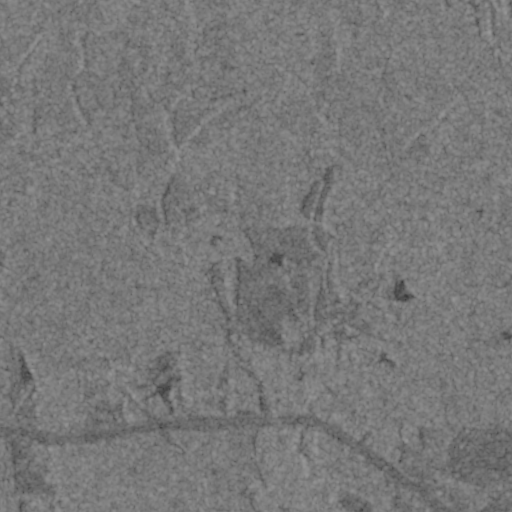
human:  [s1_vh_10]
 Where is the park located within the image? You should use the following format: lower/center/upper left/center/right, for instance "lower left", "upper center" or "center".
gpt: The park is located in the lower right of the image.
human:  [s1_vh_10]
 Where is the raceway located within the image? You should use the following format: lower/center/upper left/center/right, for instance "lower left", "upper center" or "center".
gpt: The raceway is located in the lower left of the image.
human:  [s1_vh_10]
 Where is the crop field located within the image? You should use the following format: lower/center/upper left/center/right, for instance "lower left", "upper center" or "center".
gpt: There is no crop field in the image.

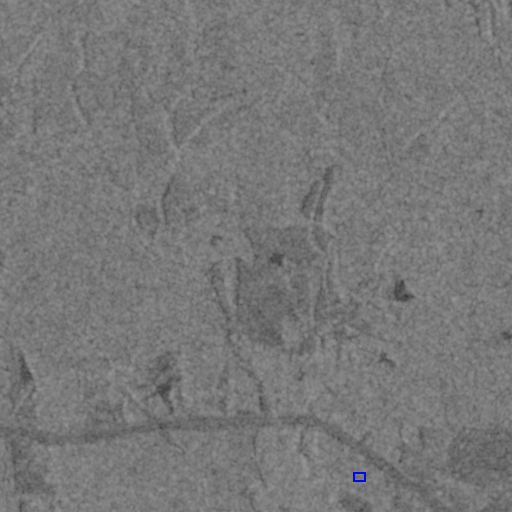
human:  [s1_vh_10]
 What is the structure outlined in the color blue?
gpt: The structure outlined in blue is a park.
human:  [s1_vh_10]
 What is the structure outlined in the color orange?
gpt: There is no orange outline.